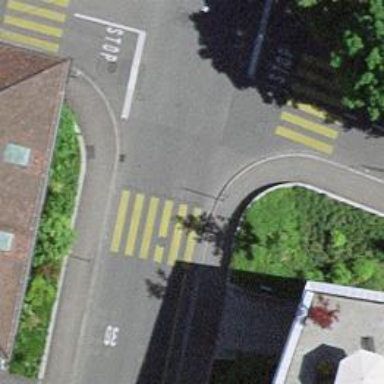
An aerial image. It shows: Uncontrolled zebra crossing on the road.